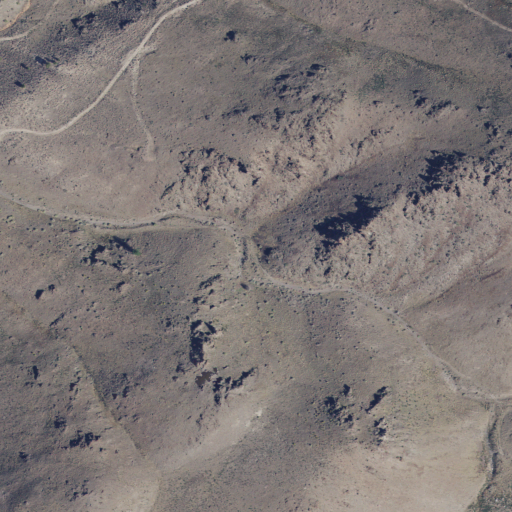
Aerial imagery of gap in Utah named Salt Gap containing shrub, evergreen forest, and grassland